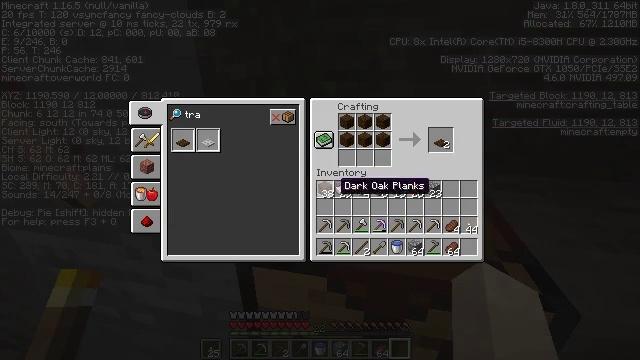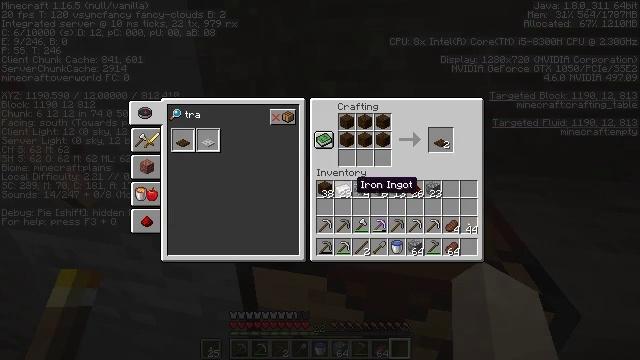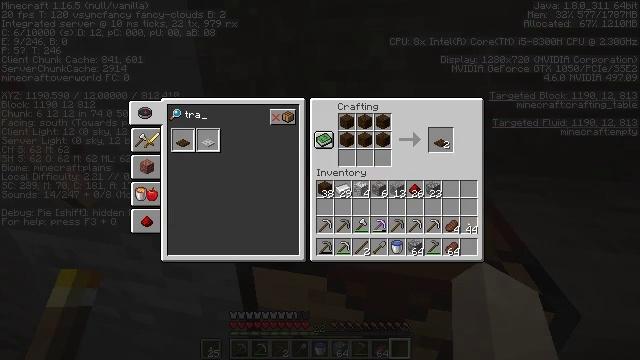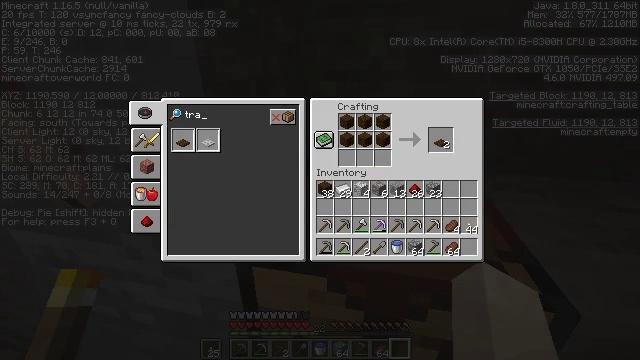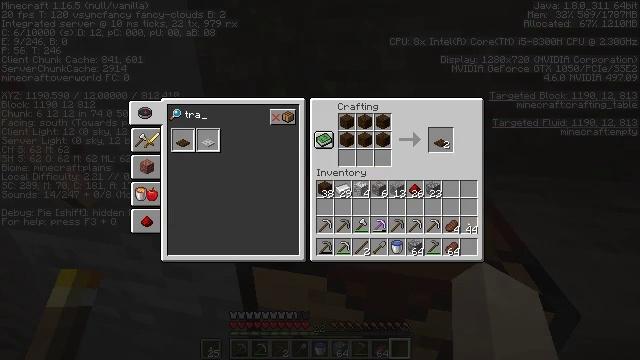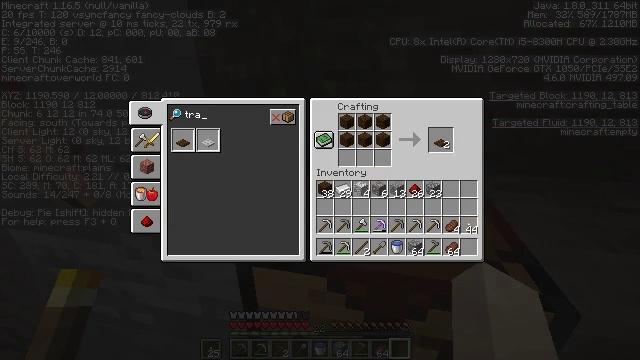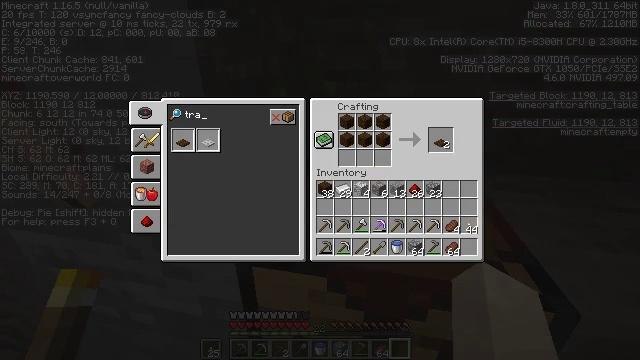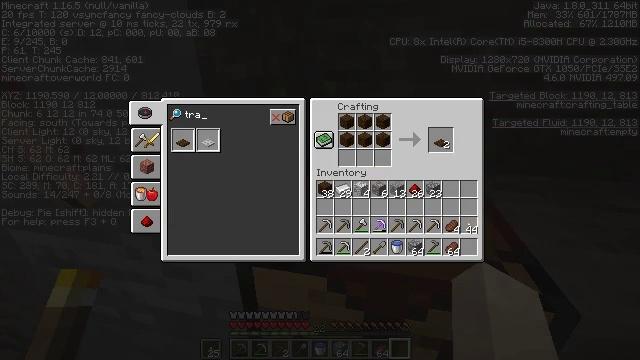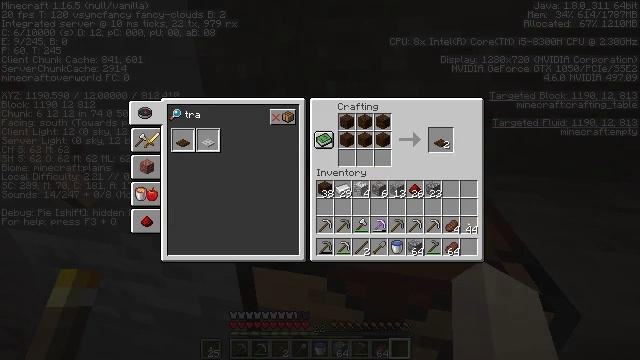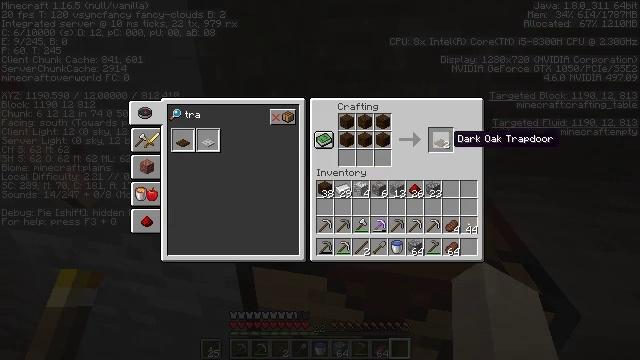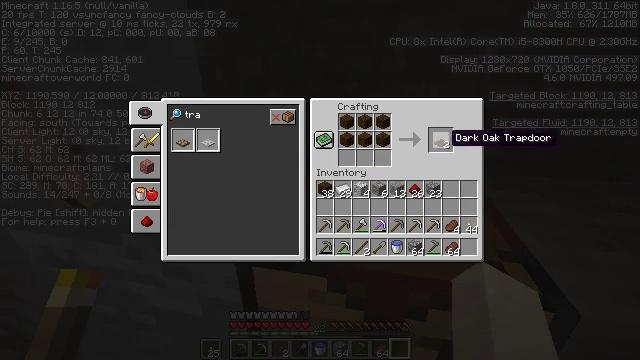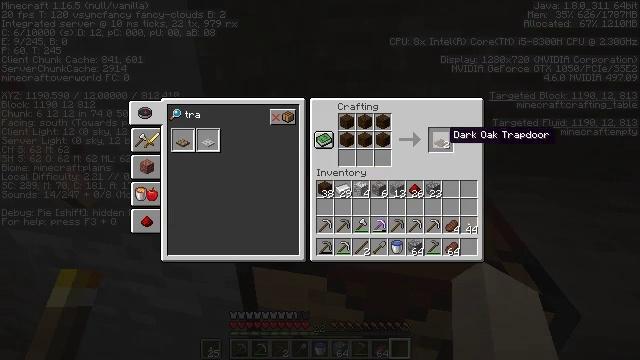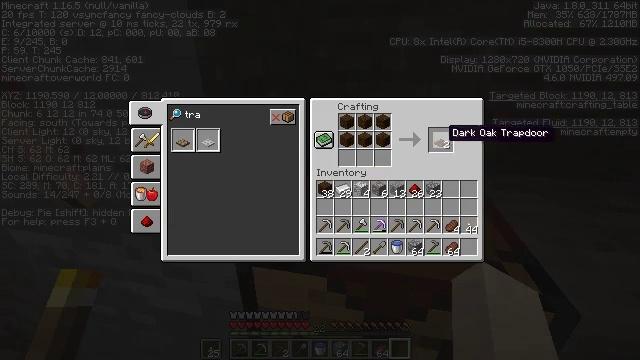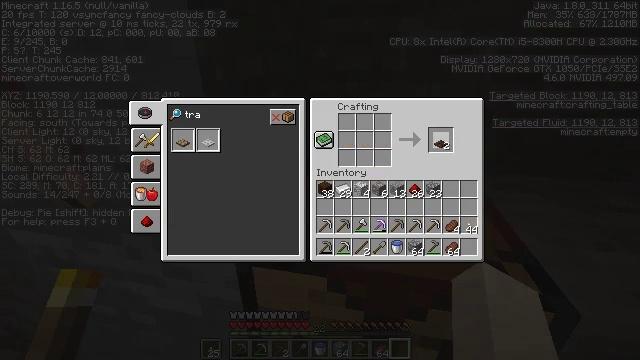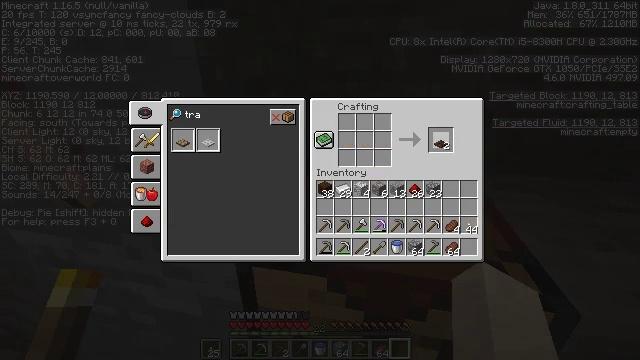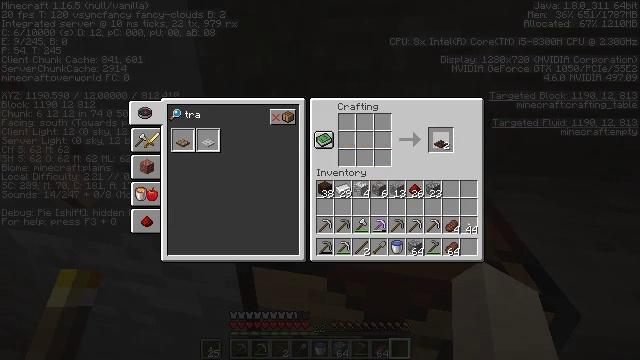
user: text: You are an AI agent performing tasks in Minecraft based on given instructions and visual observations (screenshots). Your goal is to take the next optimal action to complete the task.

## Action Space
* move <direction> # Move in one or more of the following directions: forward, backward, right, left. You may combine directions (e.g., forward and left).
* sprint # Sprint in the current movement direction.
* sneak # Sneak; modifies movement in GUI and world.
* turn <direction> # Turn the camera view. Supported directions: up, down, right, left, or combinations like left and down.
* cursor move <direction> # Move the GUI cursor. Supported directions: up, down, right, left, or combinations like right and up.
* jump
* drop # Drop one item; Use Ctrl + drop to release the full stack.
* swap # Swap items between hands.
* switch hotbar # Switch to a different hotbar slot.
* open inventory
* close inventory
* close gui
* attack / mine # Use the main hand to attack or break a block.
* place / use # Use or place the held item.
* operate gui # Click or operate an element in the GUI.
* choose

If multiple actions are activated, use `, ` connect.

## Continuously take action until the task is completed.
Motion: motion action
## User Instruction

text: Use the crafting table to craft a dark oak trapdoor.
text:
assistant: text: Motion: cursor move right
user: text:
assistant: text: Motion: cursor move right and up
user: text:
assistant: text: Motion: cursor move right and up
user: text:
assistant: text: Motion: no_op
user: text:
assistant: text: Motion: no_op
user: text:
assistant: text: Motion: no_op
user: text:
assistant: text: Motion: no_op
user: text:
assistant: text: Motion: no_op
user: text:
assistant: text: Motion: no_op
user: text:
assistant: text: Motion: no_op
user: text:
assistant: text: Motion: no_op
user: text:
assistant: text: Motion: no_op
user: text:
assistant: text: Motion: operate gui
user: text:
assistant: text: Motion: operate gui
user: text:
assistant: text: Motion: no_op
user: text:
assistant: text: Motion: no_op
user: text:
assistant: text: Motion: no_op
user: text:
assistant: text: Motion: no_op